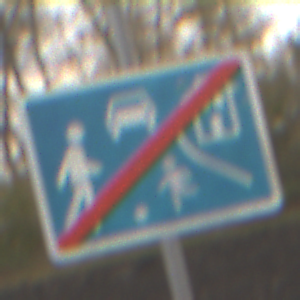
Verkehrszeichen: EndeVerkehrsberuhigterBereich
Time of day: MorningAfternoon
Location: Outdoor (Nature)
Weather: Overcast
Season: NotSpecified
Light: Natural